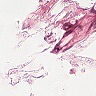
Metastatic tissue present: no